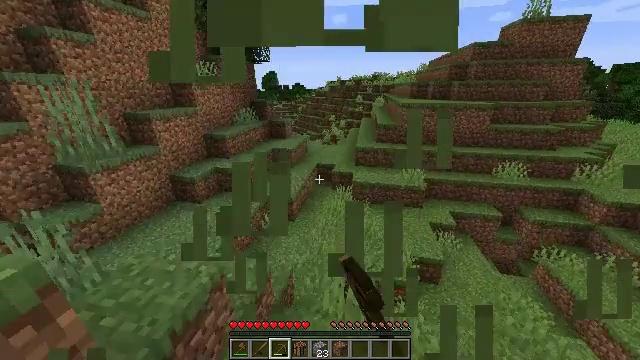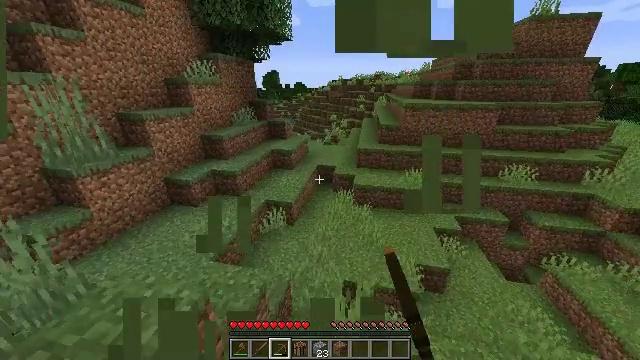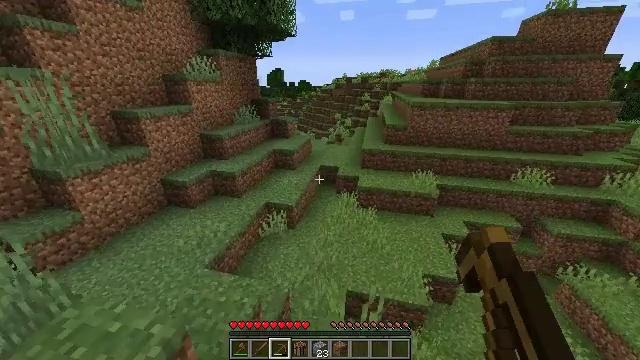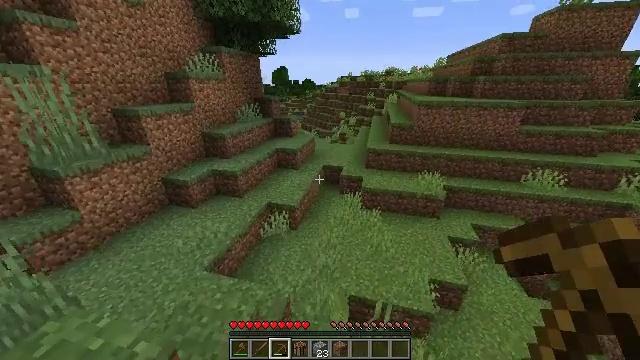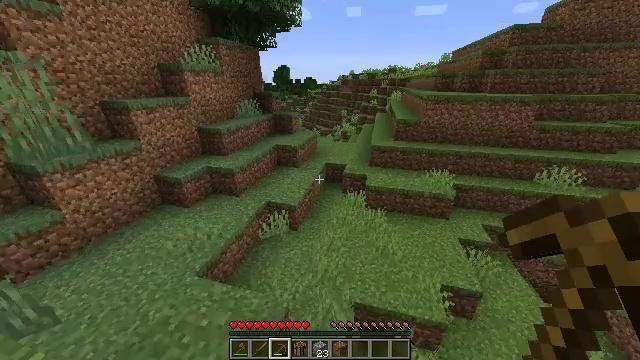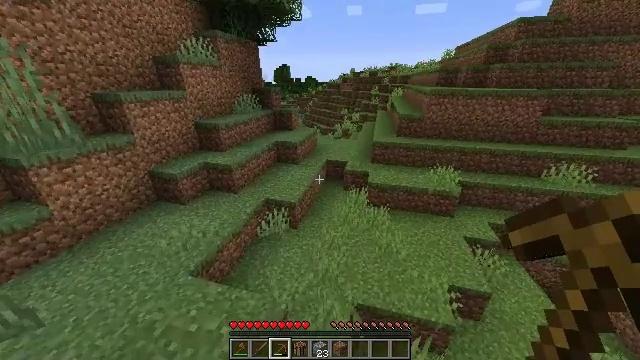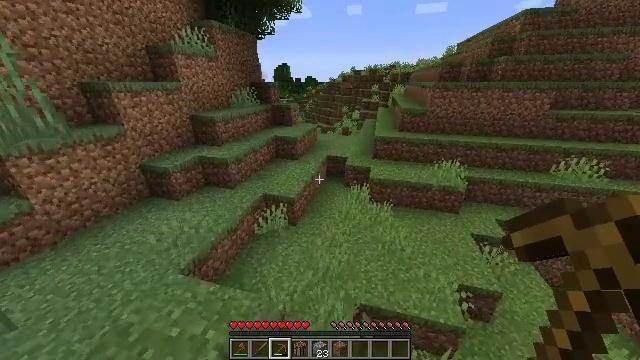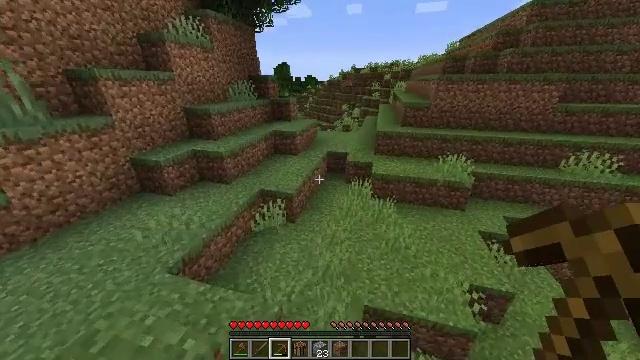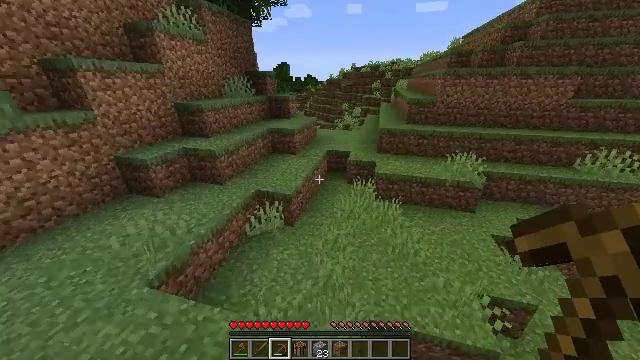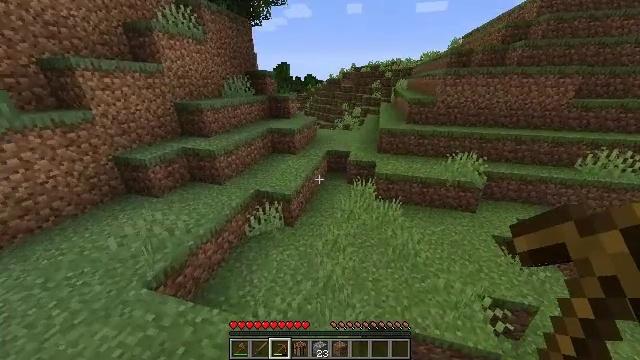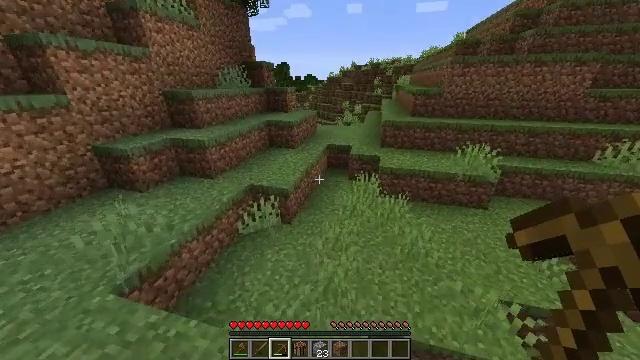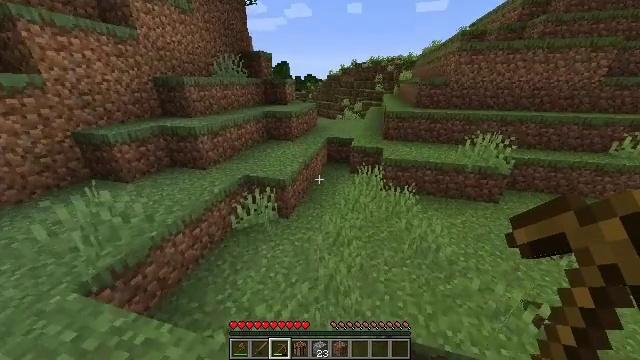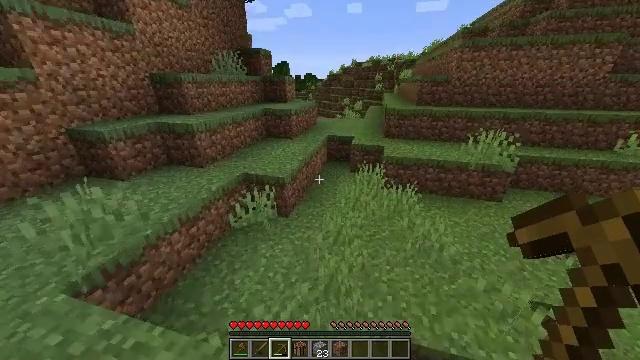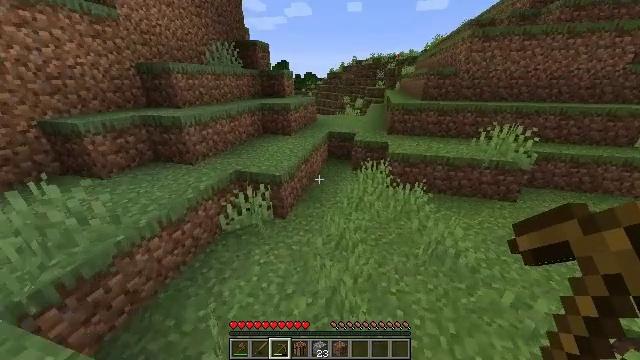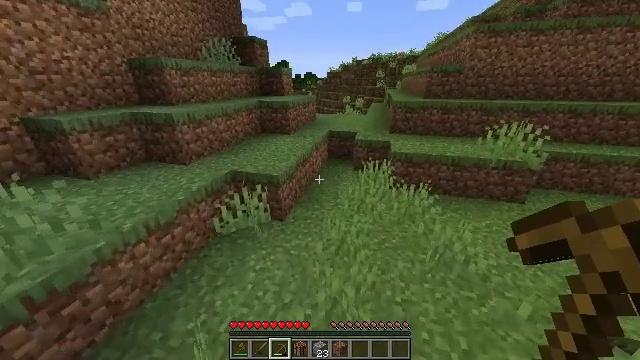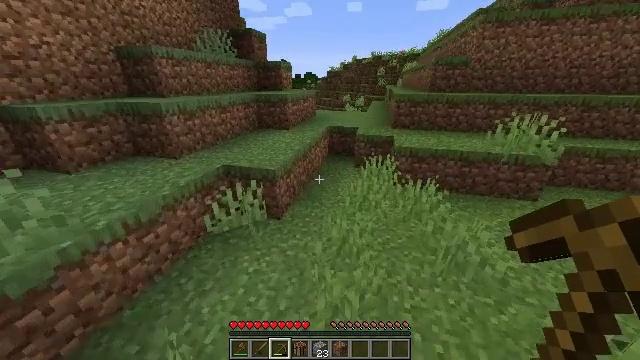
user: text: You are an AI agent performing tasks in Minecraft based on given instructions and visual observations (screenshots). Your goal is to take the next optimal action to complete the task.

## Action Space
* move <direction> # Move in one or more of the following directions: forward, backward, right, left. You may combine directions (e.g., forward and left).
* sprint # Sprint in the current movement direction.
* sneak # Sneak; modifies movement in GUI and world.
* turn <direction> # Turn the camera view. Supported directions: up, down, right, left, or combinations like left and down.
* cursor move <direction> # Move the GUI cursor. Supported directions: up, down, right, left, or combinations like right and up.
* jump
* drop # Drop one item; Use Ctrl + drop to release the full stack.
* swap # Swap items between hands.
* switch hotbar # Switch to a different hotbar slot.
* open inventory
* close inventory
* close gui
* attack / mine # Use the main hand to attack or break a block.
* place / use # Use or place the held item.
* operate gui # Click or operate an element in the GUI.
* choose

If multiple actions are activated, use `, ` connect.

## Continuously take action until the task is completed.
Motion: motion action
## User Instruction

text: Cut down the sugar cane stalks.
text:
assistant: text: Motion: move forward
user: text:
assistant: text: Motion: move forward, turn left
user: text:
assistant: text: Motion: move forward, turn left
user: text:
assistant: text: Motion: move forward
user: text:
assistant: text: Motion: move forward
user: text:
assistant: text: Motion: move forward
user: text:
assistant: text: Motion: move forward
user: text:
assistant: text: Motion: move forward
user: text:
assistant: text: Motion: move forward
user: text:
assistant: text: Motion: move forward
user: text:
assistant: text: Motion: move forward
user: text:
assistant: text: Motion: move forward
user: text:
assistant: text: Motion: move forward
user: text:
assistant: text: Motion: move forward
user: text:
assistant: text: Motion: move forward
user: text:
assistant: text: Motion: move forward
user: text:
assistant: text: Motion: move forward
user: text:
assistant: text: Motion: move forward
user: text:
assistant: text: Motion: move forward
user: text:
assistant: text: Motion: move forward
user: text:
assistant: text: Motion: move forward
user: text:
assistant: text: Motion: move forward
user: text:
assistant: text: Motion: move forward
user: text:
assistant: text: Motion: move forward
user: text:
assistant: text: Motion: move forward
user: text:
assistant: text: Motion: move forward
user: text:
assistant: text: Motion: move forward
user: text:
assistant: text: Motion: move forward
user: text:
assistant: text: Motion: move forward
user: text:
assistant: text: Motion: move forward